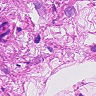
Metastatic tissue present: no